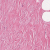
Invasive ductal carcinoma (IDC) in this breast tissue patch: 0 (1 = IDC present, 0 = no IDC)